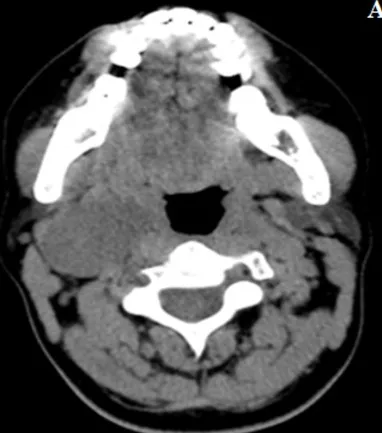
Non-contrast.
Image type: radiology (ct)